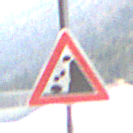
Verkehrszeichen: SteinschlagRechts
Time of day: Midday
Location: Outdoor (Nature)
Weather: PartlyCloudy
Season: NotSpecified
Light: Natural